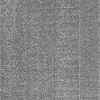
Atmospheric dust classification: dusty